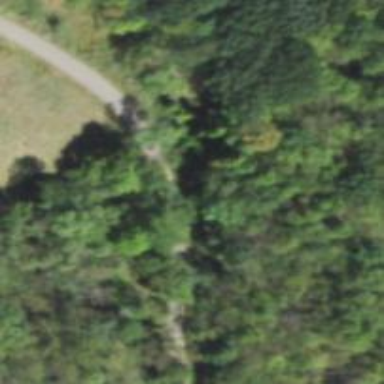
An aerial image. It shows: Path with excellent visibility for trail.